Aerial crown-view tile of a tropical tree (Barro Colorado Island, Panama), acquired 20241014:
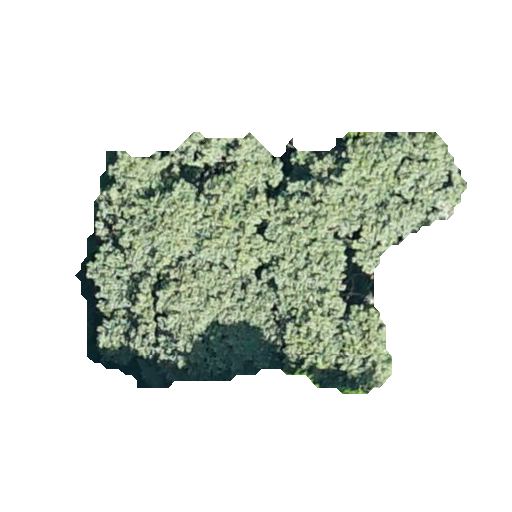
Species: Guazuma ulmifolia
GBIF accepted scientific name: Guazuma ulmifolia
Crown area: 115.629 m²